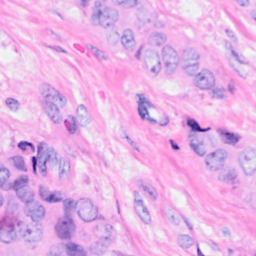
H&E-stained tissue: Breast